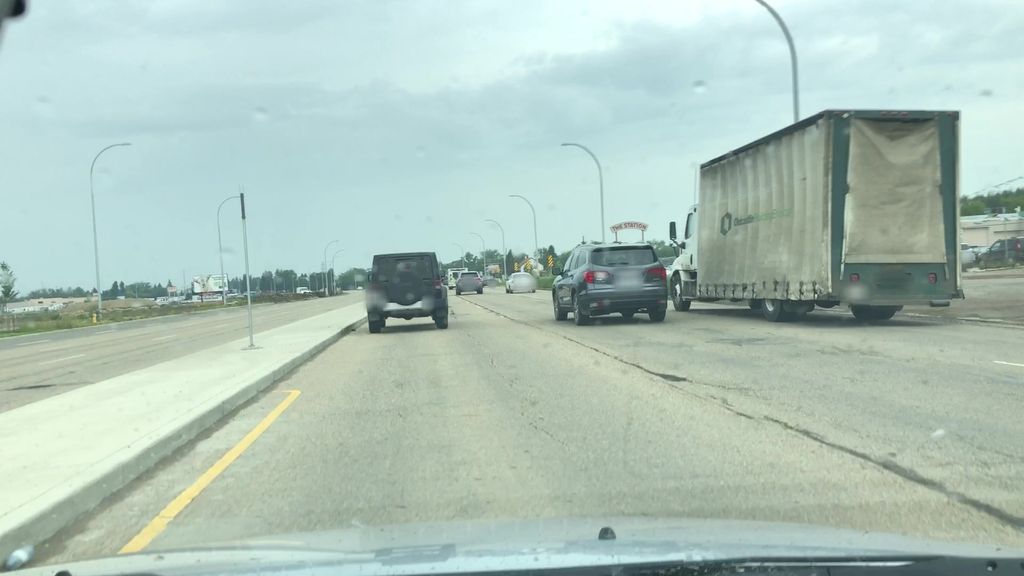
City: edmonton